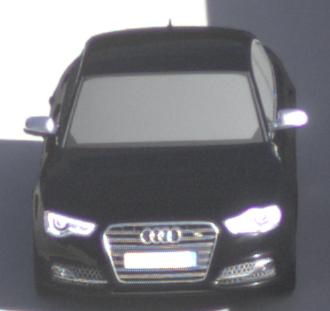
Make: Audi
Model: S5
Detailed model: F5
Model produced from: 2016
Model produced until: 2019
Doors: 2
Color: black
Road condition: dry road
Daytime: morning or afternoon
Contrast: high contrast